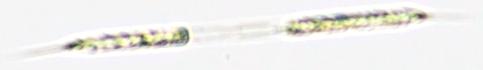
Label: Rhizosolenia